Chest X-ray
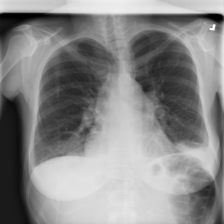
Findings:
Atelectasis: negative
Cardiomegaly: negative
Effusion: positive
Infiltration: negative
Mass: negative
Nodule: negative
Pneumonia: negative
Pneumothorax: negative
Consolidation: negative
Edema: negative
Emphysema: negative
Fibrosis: negative
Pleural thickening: negative
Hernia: negative